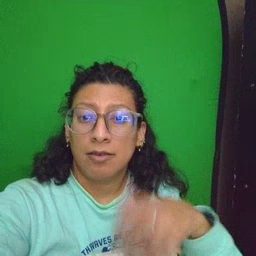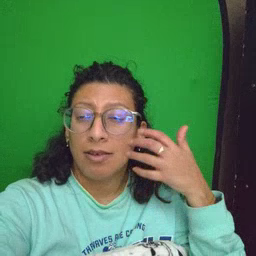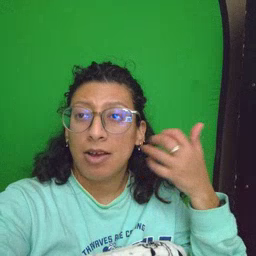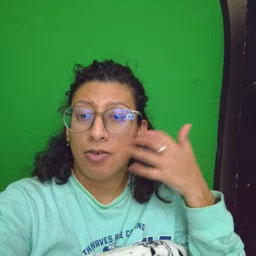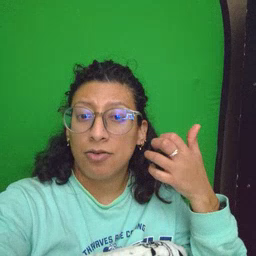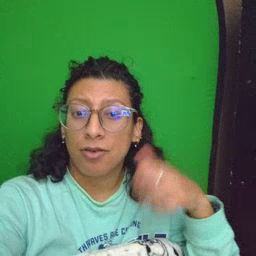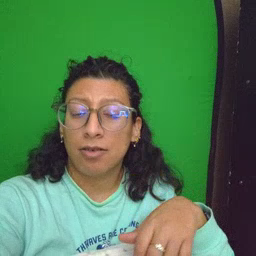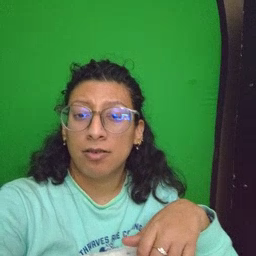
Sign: tiger